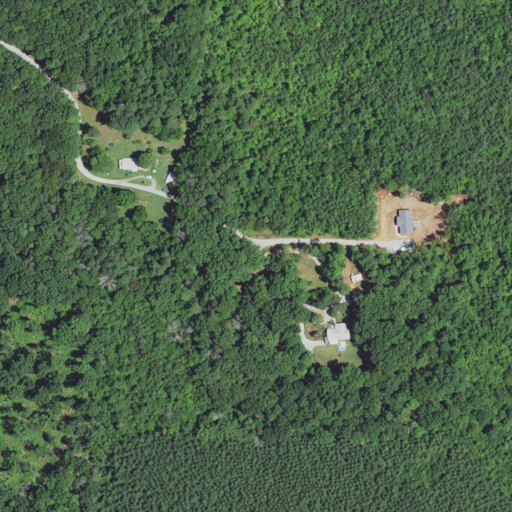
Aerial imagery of mountain in North Carolina named Scarlett Hill containing deciduous forest, mixed forest, evergreen forest, open development, and pasture